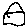
Label: house